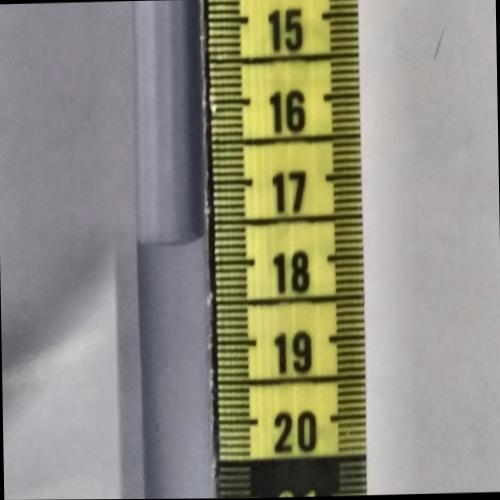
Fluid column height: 17.7 cm